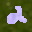
Label: 2